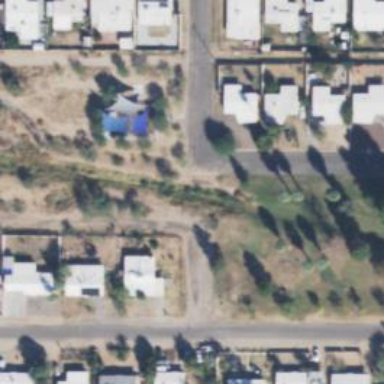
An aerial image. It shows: Alleyway designated as service road.